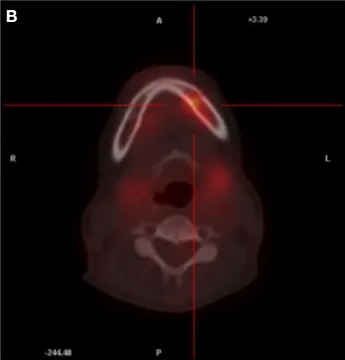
(B) PET/CT scan revealing the uptake area located in the left mandible.
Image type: radiology (pet)